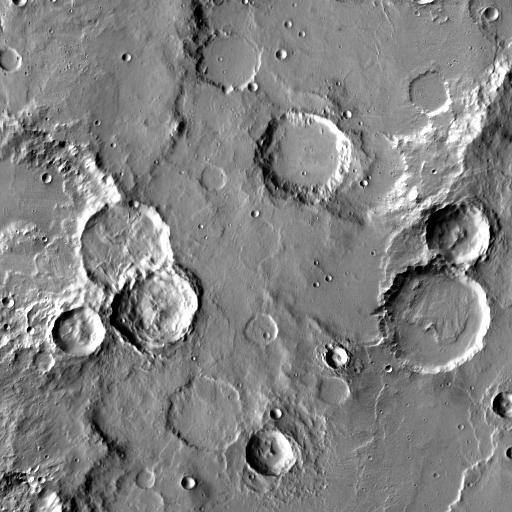
Crater classes present: Background, Other, Layered, Buried, Secondary